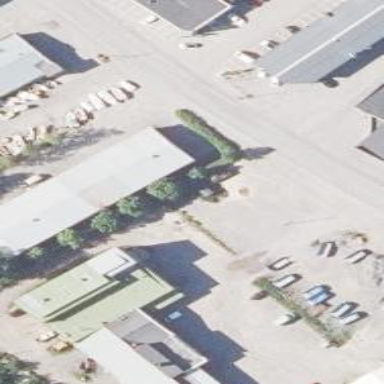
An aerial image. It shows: Parking area.